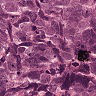
Metastatic tissue present: yes